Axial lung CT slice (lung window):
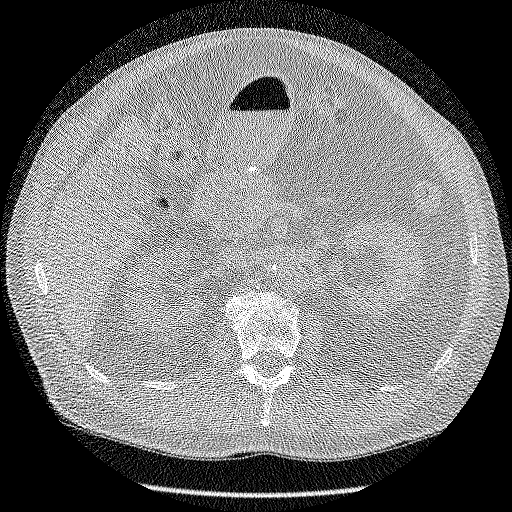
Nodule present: no